Question: I have a NSTextView subclass. It displays normal text (which should wrap, ideally around the 80-char line) and ascii style tables (which should be wrapped).
Mockup:

As you see the text on top is wrapped, while the table extends.
I have code that figures out if a line is a table, but I need some ideas on how to go with the selective (non)wrapping.
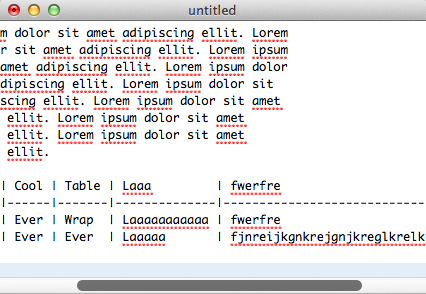
Answer: <URL>
"This one is the width of the text view (it wraps); the next one is as wide as it needs to be (doesn't wrap); etc."